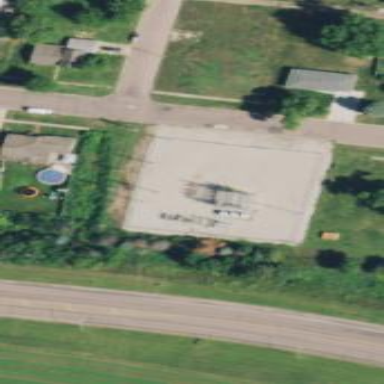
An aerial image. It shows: Chain-link fence surrounding power substation.